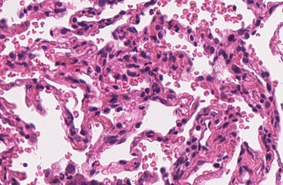
Tumor epithelial tissue: no
Tumor-associated stroma tissue: no
Normal tissue: yes